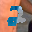
Label: 2